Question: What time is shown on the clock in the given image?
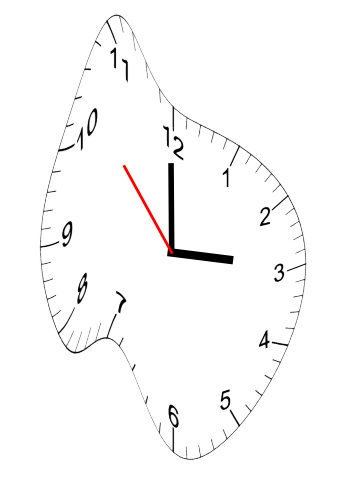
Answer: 02:59:53